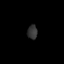
Tissue: prostate
Cell type: T cells
Senescence score: 0.2752
Nuclear area (px): 139
Mean DAPI intensity: 50.95